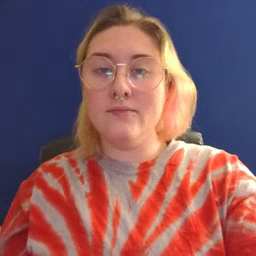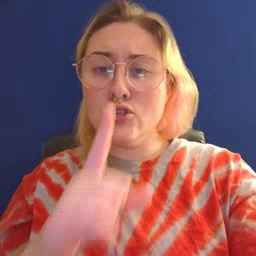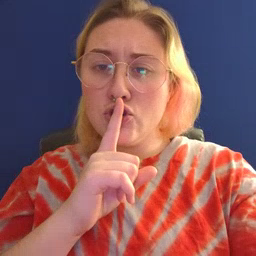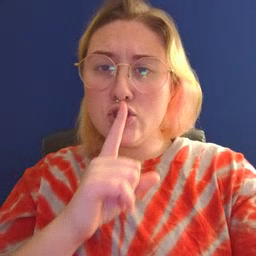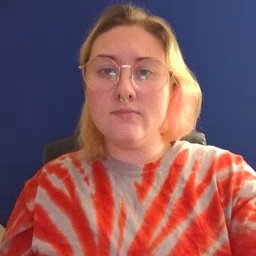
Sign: shhh